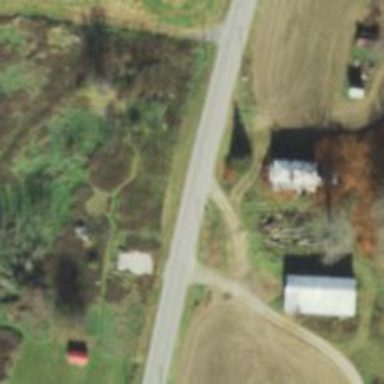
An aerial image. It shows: Tertiary road.